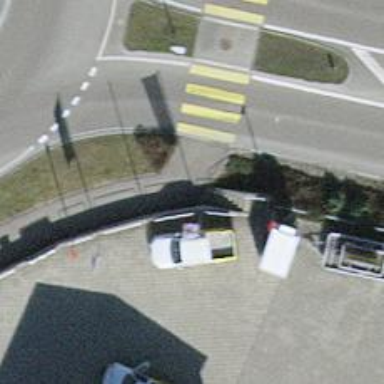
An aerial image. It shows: Kerb barrier.